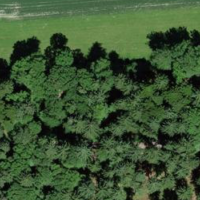
EUNIS habitat code: 44
Species observed at this site:
Aruncus dioicus